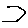
Label: hexagon